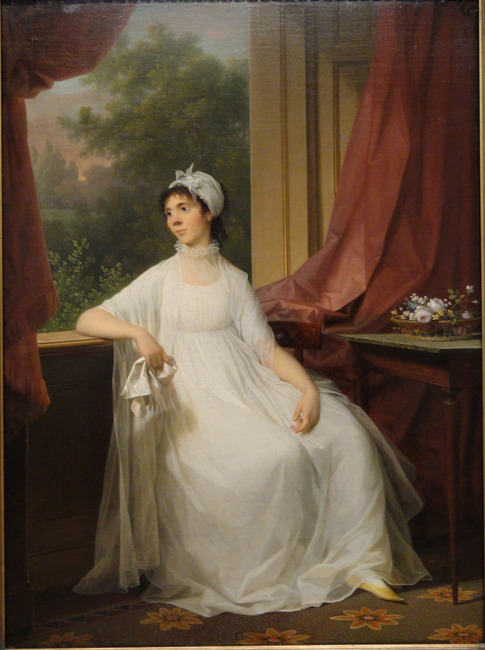
Title: Portrait of Gertrud Hage (1766-1801)
Artist: Jens Juel
Earliest date: 1800
Latest date: 1800
Genre: painting
Iconography: Gloves
Keywords: woman's portrait, full-length portrait, head to the left, body facing right, looking away, sitting, high-necked (clothing), shawl, handkerchief in hand, glove/gloves in hand, table, basket of flowers, drapery, window, interior view, background view of landscape, dress